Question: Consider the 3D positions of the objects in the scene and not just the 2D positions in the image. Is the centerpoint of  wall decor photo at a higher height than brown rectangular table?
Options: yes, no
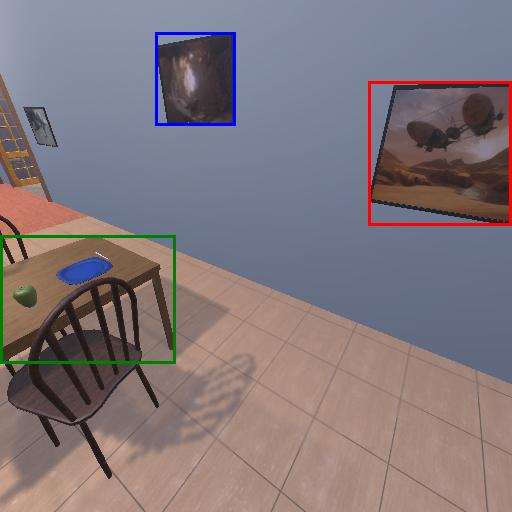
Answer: yes